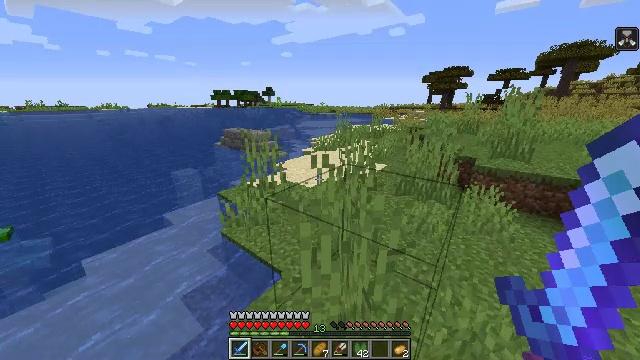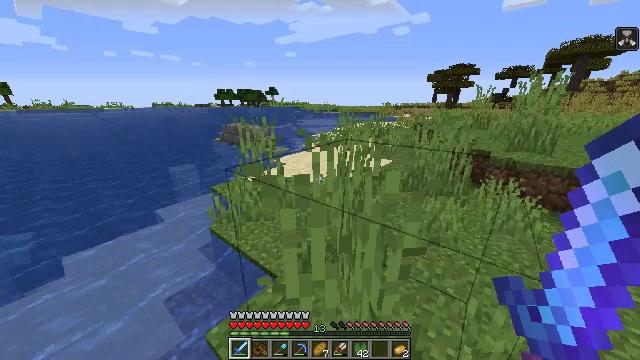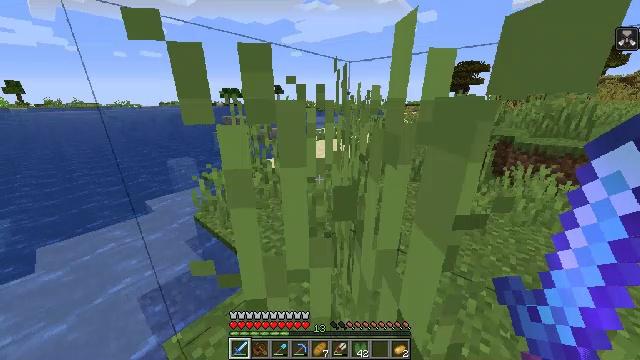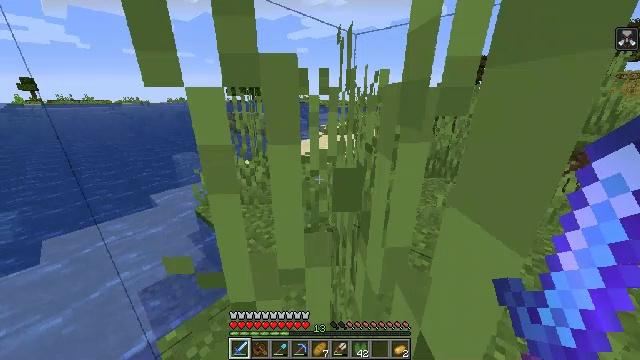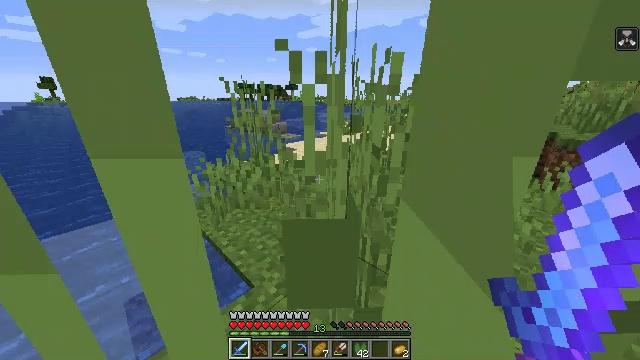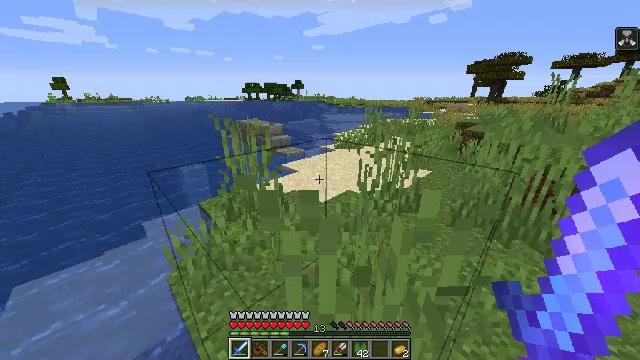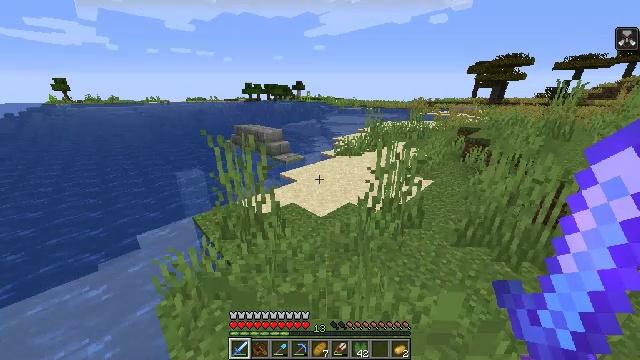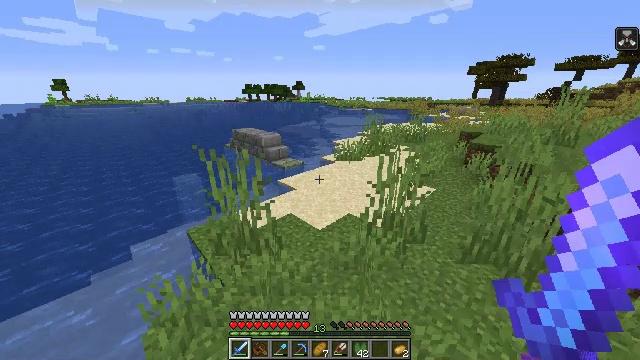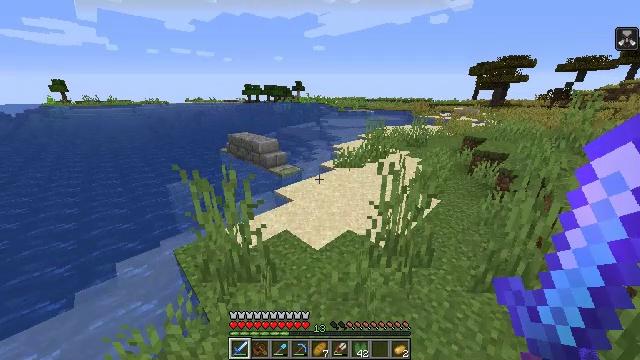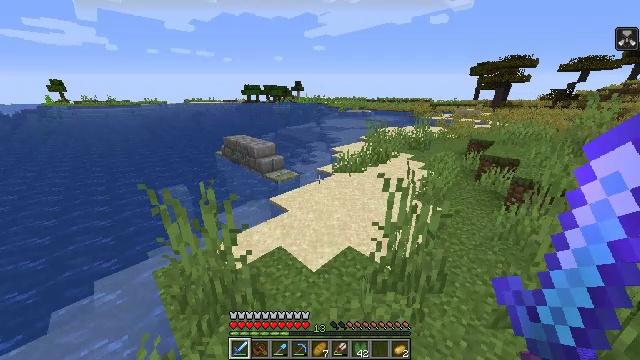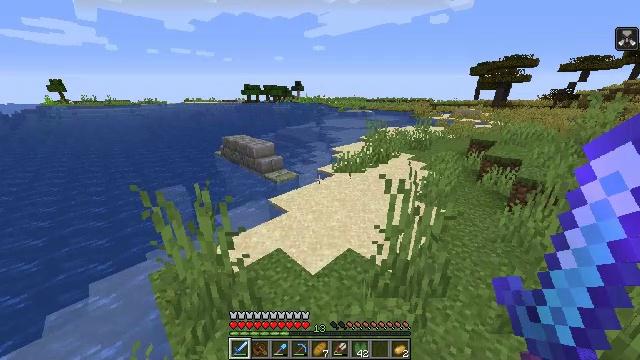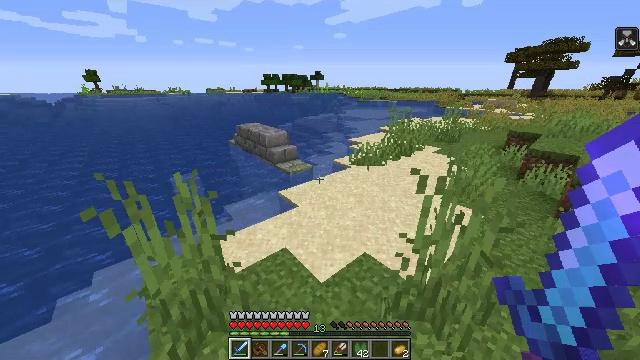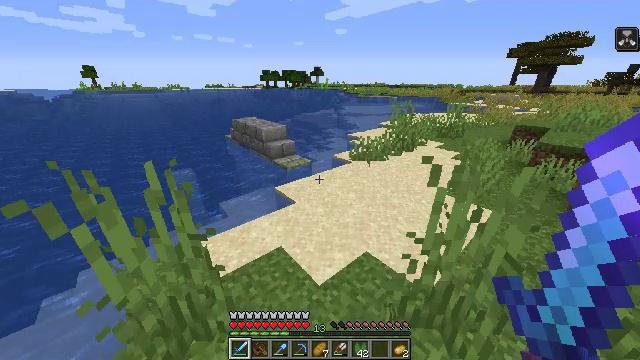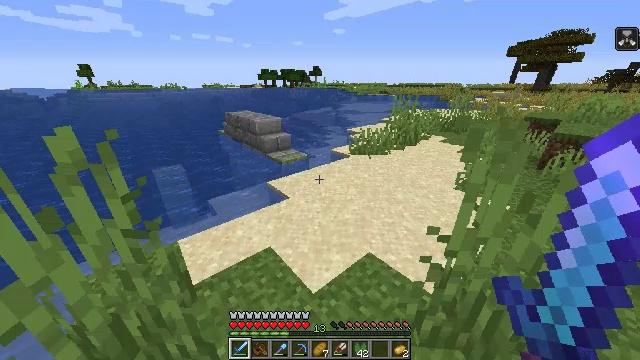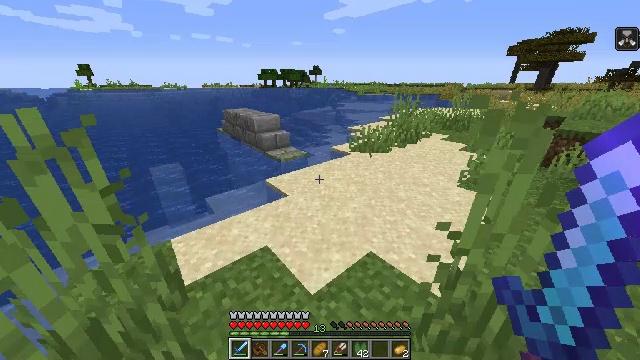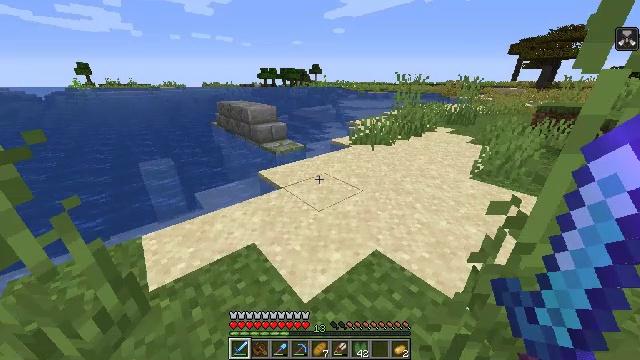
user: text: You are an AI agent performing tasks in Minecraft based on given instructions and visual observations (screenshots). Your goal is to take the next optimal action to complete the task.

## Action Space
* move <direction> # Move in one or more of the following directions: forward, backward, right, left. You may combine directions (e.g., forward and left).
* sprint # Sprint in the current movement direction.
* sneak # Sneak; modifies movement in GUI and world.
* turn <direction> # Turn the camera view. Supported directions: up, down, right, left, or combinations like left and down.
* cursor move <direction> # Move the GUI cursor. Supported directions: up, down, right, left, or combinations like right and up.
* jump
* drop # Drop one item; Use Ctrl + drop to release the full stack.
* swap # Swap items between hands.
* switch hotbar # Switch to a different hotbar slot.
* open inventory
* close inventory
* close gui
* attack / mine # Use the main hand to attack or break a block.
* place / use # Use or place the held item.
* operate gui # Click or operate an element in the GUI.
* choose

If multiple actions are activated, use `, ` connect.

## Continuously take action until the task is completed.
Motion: motion action
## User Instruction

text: Retrieve mossy stone bricks from a building.
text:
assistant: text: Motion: move forward, jump
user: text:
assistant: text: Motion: move forward, turn left, jump
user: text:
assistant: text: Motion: move forward, turn left, jump
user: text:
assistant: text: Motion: move forward, turn left, jump
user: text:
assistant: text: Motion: move forward, turn left, jump
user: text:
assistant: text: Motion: move forward, jump
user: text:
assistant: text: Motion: move forward, jump
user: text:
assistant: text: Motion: move forward, jump
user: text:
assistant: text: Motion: move forward, jump
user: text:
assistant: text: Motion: move forward, jump
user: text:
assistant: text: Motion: move forward, turn left and down, jump
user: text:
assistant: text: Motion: move forward, jump
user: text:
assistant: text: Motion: move forward, jump
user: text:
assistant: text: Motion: move forward, jump
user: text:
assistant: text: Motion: move forward, jump
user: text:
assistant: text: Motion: move forward, jump
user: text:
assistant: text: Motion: move forward, turn left
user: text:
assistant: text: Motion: move forward, turn left and down
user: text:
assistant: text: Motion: move forward, turn left and down
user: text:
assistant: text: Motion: move forward, turn left and down
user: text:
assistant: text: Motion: move forward, turn left and down
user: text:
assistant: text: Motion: move forward, turn left and down
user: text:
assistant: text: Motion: move forward, turn left and down
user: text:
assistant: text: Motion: move forward, turn down
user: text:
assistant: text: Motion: move forward
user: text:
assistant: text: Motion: move forward, turn left and down
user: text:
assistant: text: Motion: move forward and move left, turn left and down
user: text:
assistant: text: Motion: move forward and move left, turn left and down, jump
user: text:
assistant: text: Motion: move forward and move left, turn left and down, jump
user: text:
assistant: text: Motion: move forward and move left, turn down, jump